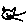
Label: cat